Question: I have a start and end point of every line. Every line can be only vertical or horizontal.
Example:

'''
Lines = [
((1, 1), (1, 7)), // (start, end)
((1, 1), (7, 1)),
((4, 1), (4, 7))
]
Point = (6, 6)
NearestPointOnLine = (4, 6) // magic here
'''
How do I calculate the closest point on the line for any point?
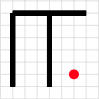
Answer: Iterating from segment to segment, for each segment, find the closest point from this segment to the point (a,b)
There are three cases:
- Horizontal line (x1, y) to (x2, y) and point (a,b) has x1 <= a <= x2, so closest point is (a,y) - Vertical line (x, y1) to (x, y2) and point (a,b) has y1 <= b <= y2, so closest point is (x,b)- None of these two above cases,in this case, the closest point is either the or the point of the segment. You can easily determine by calculate the distance from (a,b) to start and end.
After getting all the point, just return the point which has the shortest distance compared with others. Formula to calculate distance from point (a,b) to point(c,d):
'''
int x = a - c;
int y = b - d;
double dist = sqrt(x*x + y*y);
'''